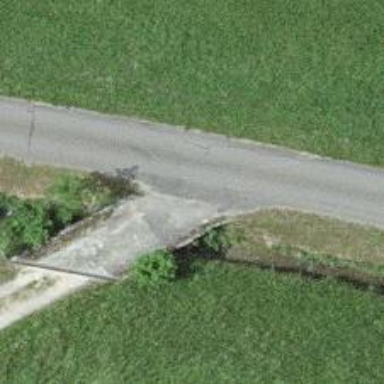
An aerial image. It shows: Track road with bridge.